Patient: sex F, age 65
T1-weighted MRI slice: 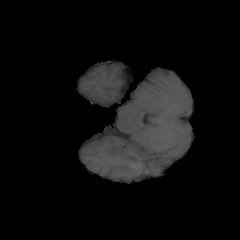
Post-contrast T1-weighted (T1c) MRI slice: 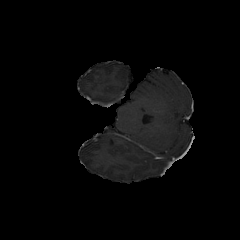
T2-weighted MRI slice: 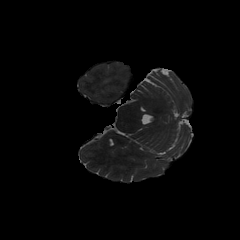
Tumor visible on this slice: yes
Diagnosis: Glioblastoma, IDH-wildtype
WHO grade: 4